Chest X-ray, PA view. Patient: 53 years old, sex F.
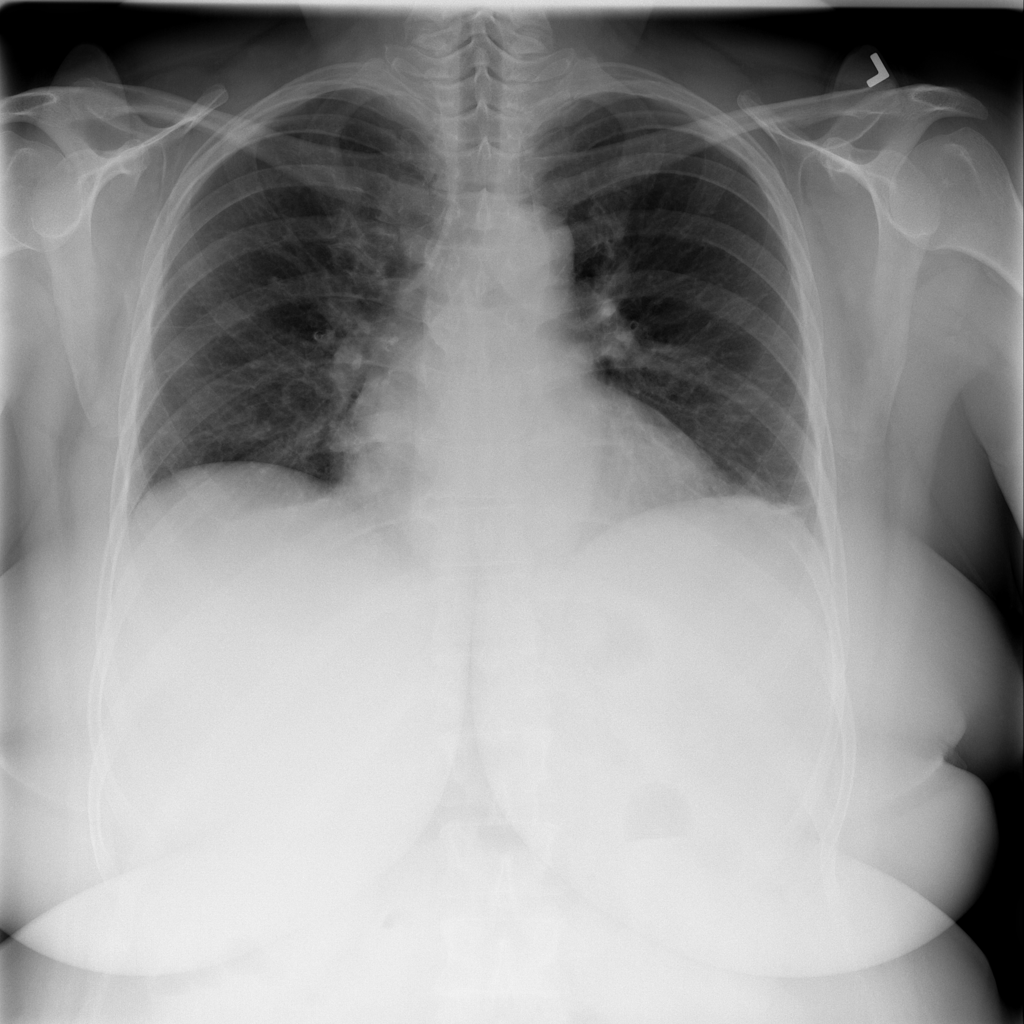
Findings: Atelectasis